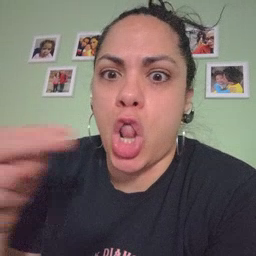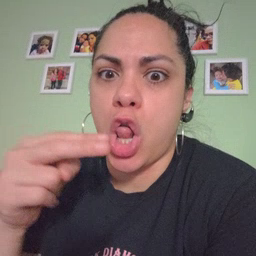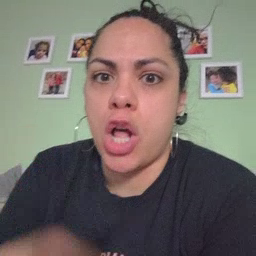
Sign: look